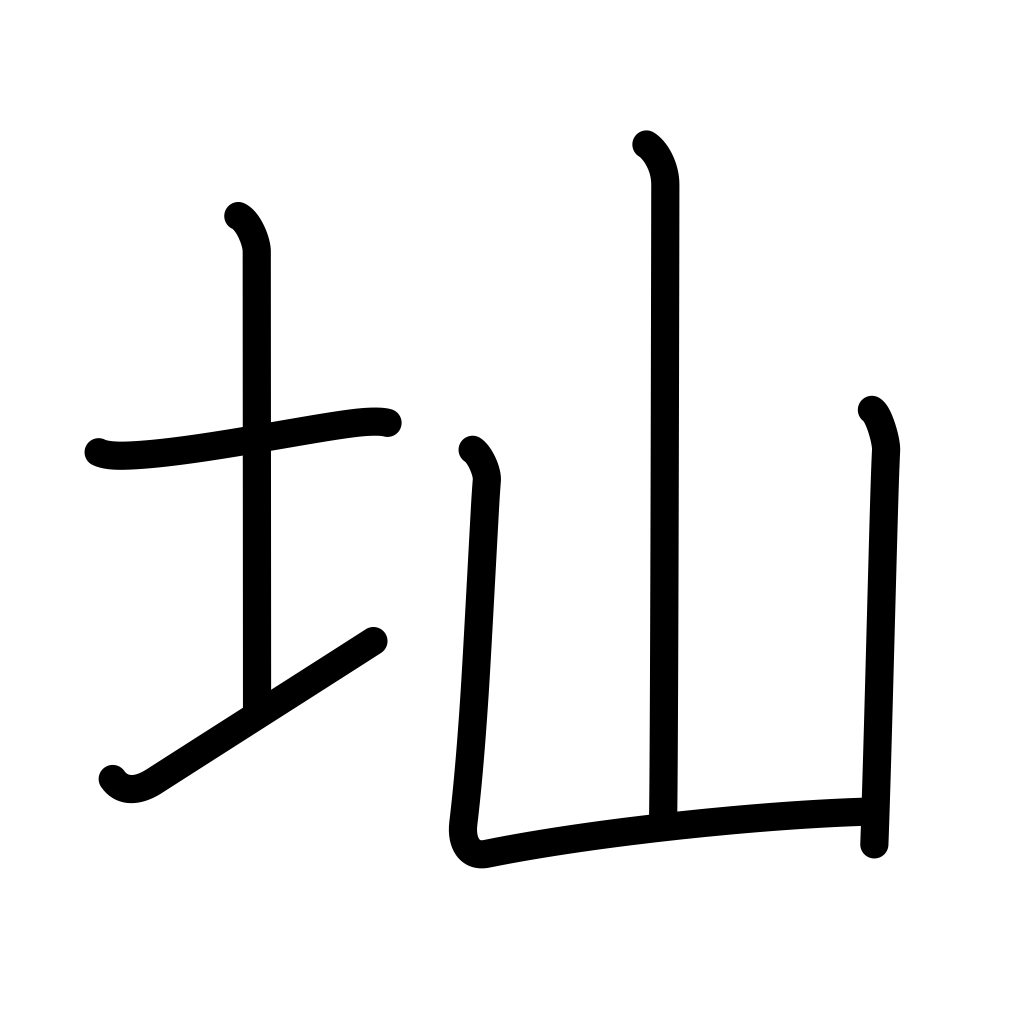
Meaning: steep slope